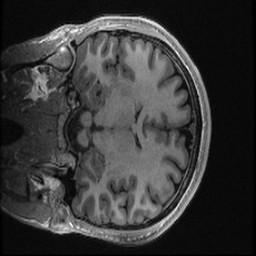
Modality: T1w
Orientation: coronal
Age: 26
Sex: male